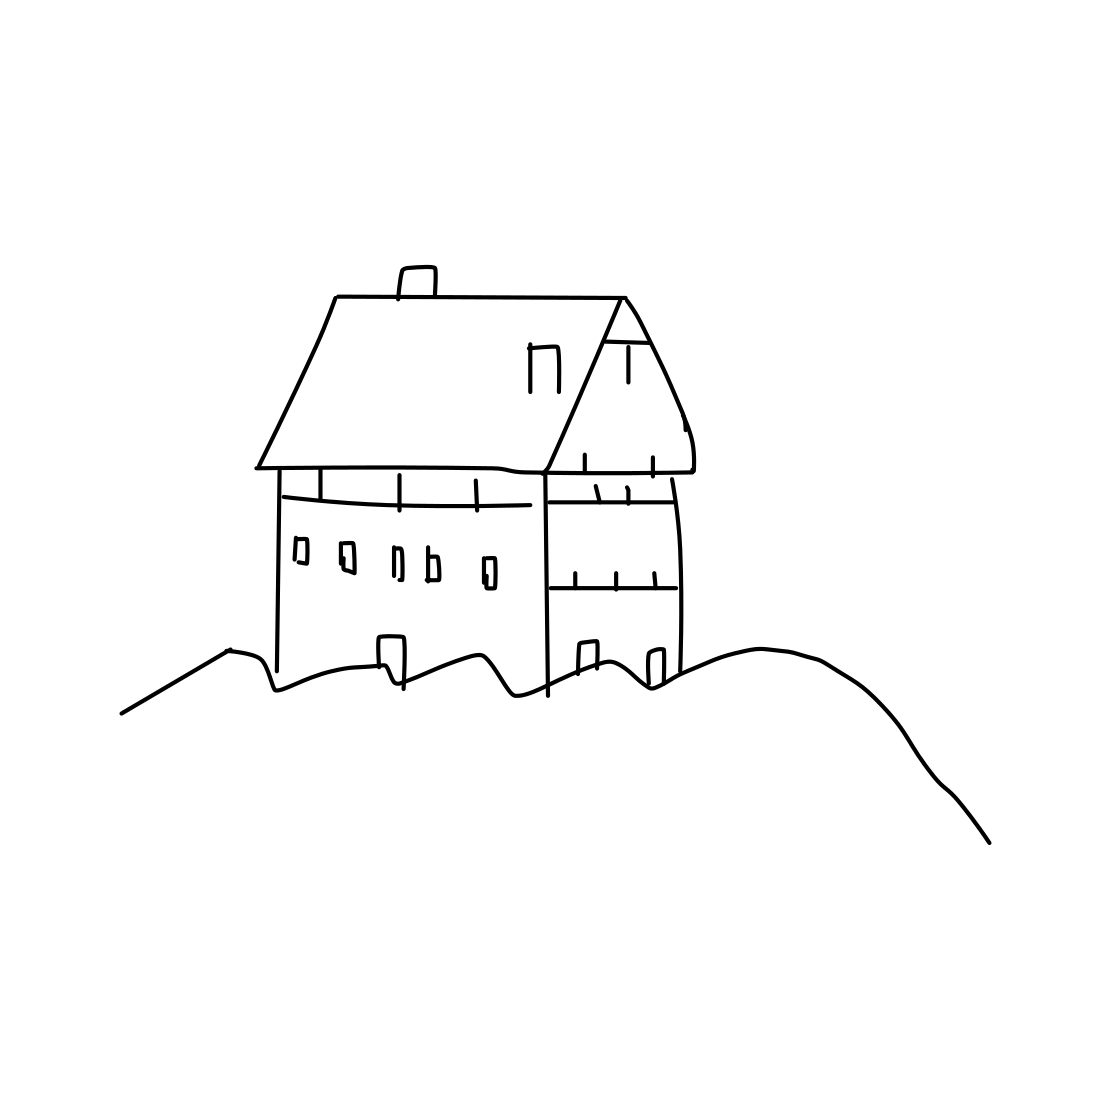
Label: barn